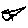
Label: sun